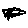
Label: flower